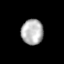
Tissue: lung
Cell type: Others
Senescence score: 0.105
Nuclear area (px): 545
Mean DAPI intensity: 180.336